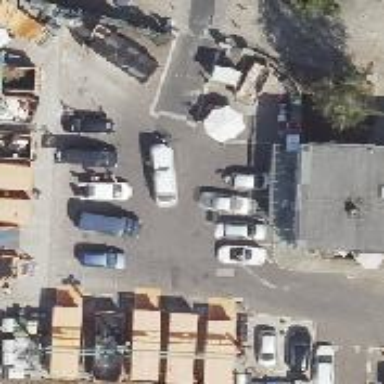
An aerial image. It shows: Recycling center enclosed by fence.